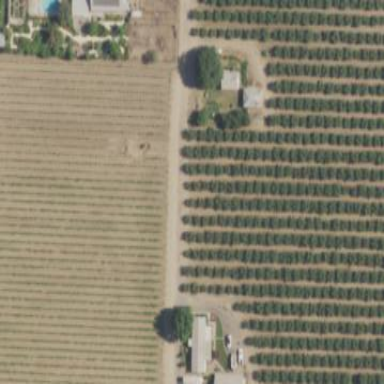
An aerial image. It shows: Orchard.